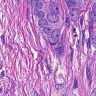
Metastatic tissue present: yes